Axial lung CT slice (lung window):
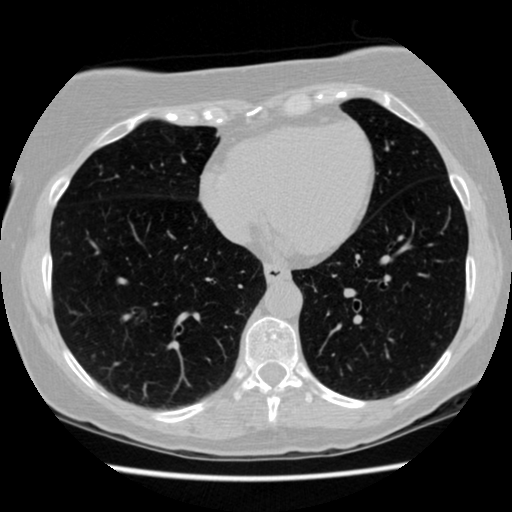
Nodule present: no